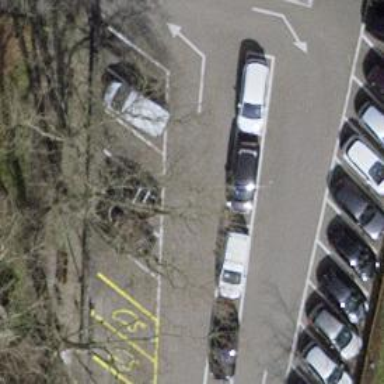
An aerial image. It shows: Car-sharing service available at this location.